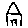
Label: house